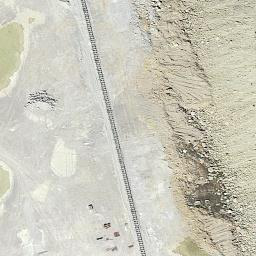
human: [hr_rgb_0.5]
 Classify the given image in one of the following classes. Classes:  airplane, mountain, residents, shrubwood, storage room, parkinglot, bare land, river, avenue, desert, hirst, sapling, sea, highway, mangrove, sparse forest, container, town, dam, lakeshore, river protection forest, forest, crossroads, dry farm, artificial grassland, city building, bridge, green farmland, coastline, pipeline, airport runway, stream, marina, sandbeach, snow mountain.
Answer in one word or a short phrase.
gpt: bare land